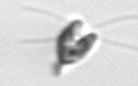
Label: Pyramimonas_longicauda